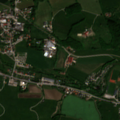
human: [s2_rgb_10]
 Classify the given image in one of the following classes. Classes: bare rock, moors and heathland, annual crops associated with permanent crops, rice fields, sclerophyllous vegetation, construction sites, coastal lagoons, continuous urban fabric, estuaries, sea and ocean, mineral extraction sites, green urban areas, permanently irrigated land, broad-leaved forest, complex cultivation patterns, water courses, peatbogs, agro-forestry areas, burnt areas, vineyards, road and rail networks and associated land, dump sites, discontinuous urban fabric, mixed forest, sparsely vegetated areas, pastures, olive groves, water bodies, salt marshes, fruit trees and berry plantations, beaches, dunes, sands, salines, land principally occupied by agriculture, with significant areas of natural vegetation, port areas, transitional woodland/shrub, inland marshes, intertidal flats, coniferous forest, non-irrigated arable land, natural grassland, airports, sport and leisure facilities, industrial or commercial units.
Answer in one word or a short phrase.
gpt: discontinuous urban fabric, pastures, mixed forest